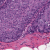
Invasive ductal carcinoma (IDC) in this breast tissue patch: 0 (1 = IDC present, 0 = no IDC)